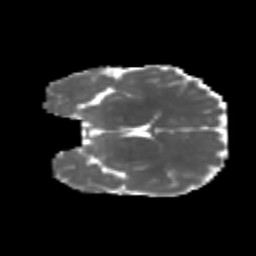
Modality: MD
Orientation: coronal
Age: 8
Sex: female
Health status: healthy